Interaction volume radius: 5 \u00c5
Interaction volume height: 10 \u00c5
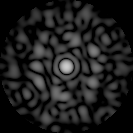
Disorder parameter: 0.8175